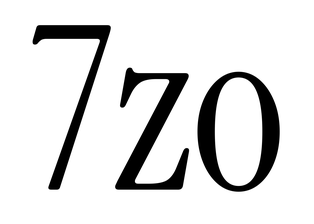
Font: InstrumentSerif-Regular